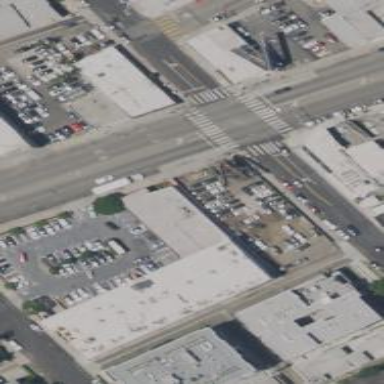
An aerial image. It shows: Retail building.